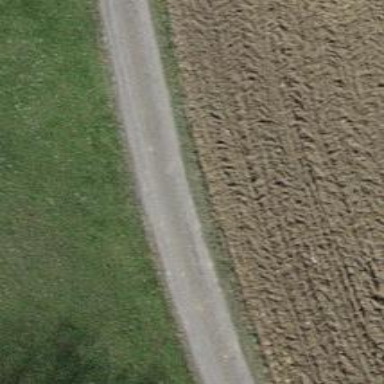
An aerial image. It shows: Track with grade 1 quality.